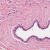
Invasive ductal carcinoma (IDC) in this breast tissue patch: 0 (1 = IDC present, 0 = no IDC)